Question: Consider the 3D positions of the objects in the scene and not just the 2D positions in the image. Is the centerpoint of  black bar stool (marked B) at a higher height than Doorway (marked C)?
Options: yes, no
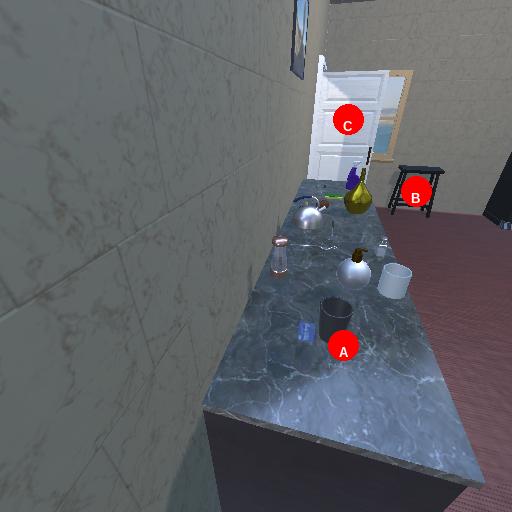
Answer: yes